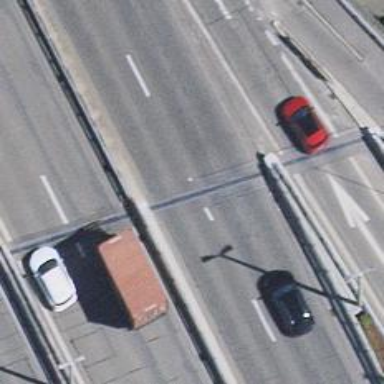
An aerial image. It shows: Primary highway bridge with dedicated cycle lane.